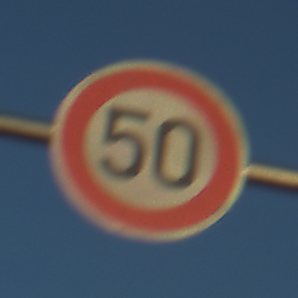
Verkehrszeichen: Geschwindigkeit50
Umgebung: Outdoor, RoadRail
Tageszeit: SunriseSunset
Wetter: Clear
Licht: Natural
Jahreszeit: NotSpecified
Kontrast: HighContrast